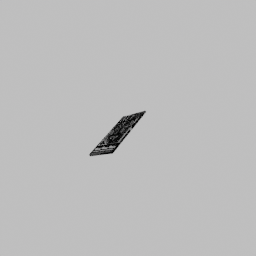
Label: architecture